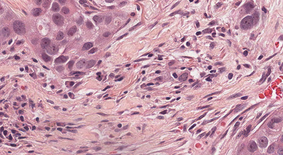
Tumor epithelial tissue: yes
Tumor-associated stroma tissue: yes
Normal tissue: no